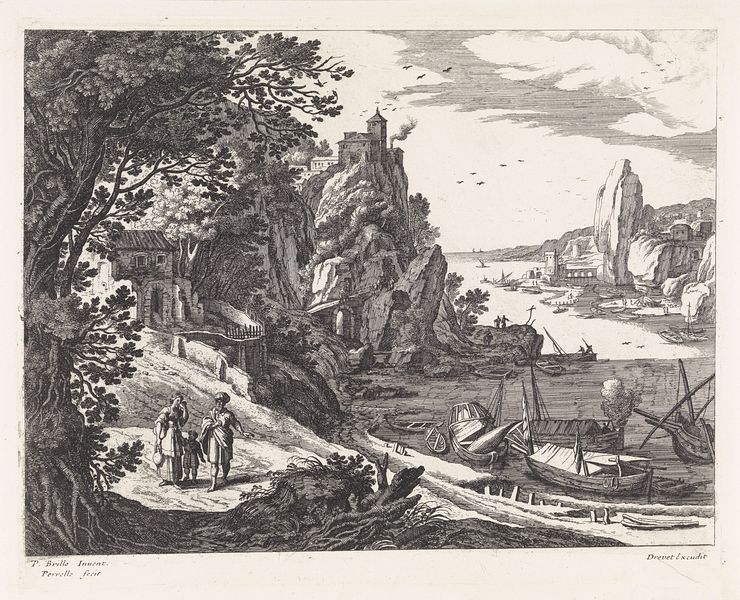
Titel: Landschap met de verdrijving van Hagar en Ismaël
Künstler: Perelle
Standort: Amsterdam
Institution: Rijksmuseum
Schlagwörter: berg, bäume, grau, himmel, arch, arches, church, hands, people, white, black, familie, figures, gray, grey, wall, woman, print, wooden, natur, smoke, cliff, clouds, man, rock, rocks, sky, stone, tree, boat, building, hill, house, lake, landscape, mountain, ocean, sea, see, ship, shore, water, tower, trees, boy, child, coast, river, road, drawing, bird, hats, illustration, walking, birds, beach, boats, cliffs, fence, haus, schwarz, leaves, family, bridges, construction, watching, engraving, boot, fluss, schiff, harbor, branches, gebäude, wolken, riff, ships, lithograph, vegetation, bay, work, hügel, segel, sails, plate, landschaft, son, bat, zeichnung, towers, vines, weiß, turban, architektur, felsen, holding, canyon, schwarzweiß, mensch, beached, far, hafen, landhscfta, anlegestelle